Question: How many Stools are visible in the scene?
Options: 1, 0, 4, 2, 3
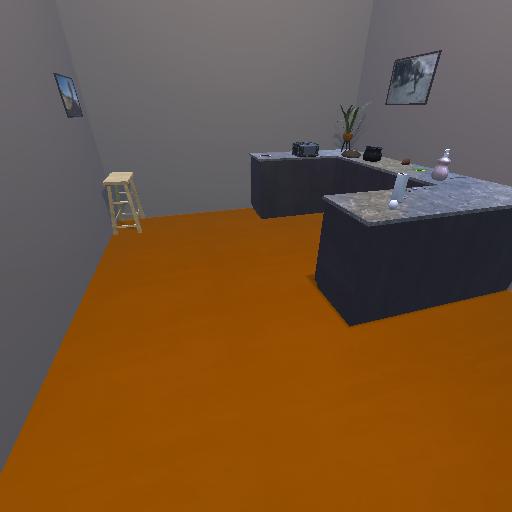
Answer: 1